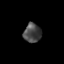
Tissue: prostate
Cell type: Fibroblasts
Senescence score: 0.7377
Nuclear area (px): 325
Mean DAPI intensity: 72.12